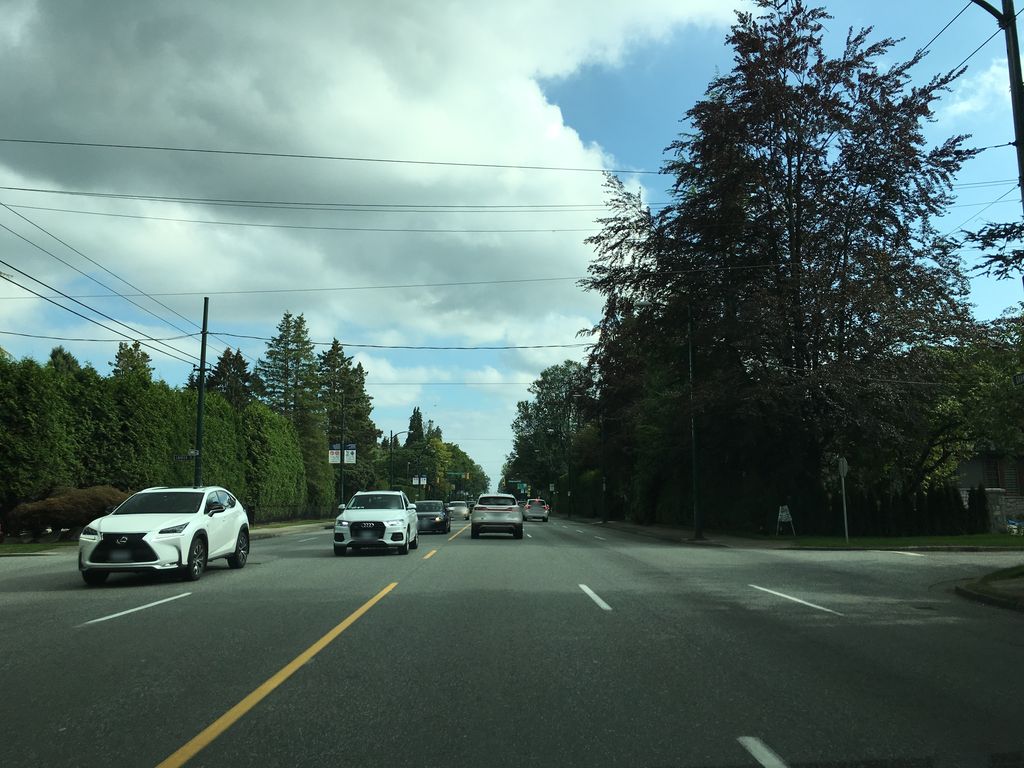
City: vancouver